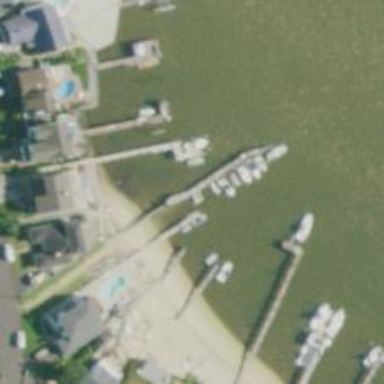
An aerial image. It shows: Man-made pier.